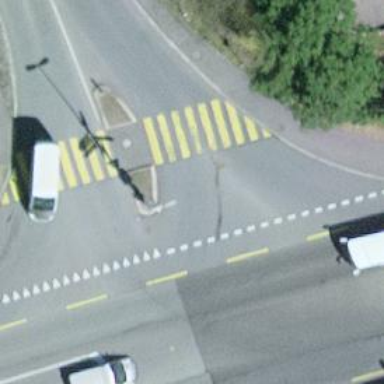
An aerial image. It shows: Road with "give way" sign.